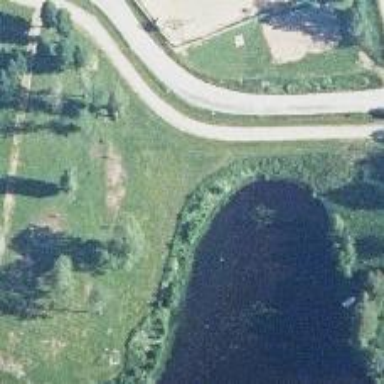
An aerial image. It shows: Disc golf basket.